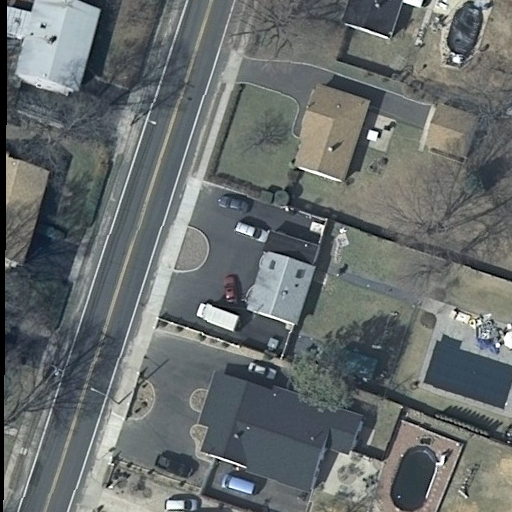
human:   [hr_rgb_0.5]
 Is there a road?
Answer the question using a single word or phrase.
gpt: yes

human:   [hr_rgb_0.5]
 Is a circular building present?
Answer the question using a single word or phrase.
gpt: no

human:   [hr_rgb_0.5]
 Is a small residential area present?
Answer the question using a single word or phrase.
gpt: no

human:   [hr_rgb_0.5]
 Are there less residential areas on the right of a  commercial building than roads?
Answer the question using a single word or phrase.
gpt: yes

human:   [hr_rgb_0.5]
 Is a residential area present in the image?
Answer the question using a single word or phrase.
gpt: yes

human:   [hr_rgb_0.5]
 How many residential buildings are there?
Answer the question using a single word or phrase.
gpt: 6

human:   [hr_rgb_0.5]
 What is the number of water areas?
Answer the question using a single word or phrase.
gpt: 0

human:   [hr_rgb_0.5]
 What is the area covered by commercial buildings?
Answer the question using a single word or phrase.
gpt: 0m2

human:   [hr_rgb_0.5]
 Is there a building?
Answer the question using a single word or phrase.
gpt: yes

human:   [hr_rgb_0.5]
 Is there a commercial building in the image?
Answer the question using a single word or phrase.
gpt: no

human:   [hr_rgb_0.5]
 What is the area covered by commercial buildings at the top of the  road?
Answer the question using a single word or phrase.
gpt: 0m2

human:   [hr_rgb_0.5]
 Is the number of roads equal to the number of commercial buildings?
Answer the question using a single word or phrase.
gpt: no

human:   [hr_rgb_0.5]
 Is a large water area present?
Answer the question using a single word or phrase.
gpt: no

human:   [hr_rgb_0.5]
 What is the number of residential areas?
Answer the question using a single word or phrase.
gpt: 1

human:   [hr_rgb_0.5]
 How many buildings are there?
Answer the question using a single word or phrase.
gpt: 9

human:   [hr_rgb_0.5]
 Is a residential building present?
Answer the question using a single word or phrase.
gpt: yes

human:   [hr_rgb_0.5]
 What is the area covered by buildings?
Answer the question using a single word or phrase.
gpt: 1551m2

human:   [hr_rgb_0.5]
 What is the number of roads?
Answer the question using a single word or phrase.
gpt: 1

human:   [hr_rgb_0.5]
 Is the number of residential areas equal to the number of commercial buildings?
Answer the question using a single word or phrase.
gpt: no

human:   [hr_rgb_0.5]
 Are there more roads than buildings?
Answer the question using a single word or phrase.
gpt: no

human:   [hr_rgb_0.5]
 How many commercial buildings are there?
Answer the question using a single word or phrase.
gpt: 0

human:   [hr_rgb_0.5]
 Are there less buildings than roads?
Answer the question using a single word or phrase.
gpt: no

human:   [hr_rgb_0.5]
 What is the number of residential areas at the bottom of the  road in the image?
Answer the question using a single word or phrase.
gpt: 0

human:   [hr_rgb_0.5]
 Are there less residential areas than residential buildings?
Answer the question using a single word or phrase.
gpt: yes

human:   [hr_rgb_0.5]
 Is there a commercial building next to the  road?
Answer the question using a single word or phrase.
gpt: no

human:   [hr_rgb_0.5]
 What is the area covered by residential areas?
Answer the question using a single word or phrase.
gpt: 10599m2

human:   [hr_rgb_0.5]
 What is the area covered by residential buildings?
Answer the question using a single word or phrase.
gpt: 1371m2

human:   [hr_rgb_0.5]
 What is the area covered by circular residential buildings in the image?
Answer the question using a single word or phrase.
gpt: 0m2

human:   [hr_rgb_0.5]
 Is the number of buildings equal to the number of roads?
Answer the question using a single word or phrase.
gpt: no

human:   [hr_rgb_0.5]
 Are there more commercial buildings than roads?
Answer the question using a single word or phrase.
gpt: no

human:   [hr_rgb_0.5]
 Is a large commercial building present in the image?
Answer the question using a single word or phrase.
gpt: no

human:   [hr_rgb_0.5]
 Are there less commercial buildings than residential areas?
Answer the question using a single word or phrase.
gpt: yes

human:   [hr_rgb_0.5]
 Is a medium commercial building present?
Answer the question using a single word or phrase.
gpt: no

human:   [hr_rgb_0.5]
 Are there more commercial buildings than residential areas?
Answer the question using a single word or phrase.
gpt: no

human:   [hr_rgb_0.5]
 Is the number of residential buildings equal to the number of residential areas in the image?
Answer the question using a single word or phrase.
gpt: no

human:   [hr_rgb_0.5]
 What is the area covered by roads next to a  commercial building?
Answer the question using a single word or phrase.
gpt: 0m2

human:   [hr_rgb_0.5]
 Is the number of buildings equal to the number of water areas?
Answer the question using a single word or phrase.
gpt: no

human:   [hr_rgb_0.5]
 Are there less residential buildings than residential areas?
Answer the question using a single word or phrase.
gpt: no

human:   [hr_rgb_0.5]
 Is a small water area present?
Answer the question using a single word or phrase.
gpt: no

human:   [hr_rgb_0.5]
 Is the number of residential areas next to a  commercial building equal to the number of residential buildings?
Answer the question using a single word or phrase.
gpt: no

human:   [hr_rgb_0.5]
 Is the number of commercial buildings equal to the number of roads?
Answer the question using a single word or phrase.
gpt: no

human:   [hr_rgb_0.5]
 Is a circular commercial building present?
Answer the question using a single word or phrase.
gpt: no

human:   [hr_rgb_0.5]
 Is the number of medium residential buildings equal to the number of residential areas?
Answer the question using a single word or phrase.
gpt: no

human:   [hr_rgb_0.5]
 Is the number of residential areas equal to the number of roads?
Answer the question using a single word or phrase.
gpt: yes

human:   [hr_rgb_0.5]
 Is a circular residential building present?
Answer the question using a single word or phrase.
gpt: no

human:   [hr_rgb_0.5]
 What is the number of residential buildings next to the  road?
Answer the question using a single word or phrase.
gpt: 6

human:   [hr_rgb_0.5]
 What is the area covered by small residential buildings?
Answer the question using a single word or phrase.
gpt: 99m2

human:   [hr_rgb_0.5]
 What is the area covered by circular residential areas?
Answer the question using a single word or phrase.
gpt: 0m2

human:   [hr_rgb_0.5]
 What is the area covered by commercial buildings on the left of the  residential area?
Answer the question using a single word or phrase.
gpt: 0m2

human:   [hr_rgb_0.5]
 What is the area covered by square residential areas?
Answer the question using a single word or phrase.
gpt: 0m2

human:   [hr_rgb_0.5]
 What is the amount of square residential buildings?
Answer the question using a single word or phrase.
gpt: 0

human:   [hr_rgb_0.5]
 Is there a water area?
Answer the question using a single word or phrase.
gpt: no

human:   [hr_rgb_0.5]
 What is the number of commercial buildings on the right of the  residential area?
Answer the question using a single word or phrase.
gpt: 0

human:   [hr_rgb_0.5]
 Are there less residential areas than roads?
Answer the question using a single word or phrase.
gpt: no

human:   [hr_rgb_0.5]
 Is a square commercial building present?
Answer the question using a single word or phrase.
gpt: no

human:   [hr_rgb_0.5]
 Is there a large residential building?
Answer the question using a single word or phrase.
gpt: yes

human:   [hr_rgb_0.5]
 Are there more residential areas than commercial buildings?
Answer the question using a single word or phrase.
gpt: yes

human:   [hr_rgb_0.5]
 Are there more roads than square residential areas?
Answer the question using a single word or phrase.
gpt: yes

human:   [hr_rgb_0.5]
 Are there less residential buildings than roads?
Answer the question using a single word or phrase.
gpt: no

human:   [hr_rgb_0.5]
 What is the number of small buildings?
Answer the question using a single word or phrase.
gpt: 3

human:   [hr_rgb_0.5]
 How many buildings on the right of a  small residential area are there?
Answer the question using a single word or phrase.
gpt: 0

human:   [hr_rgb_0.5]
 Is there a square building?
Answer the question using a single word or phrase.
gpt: no

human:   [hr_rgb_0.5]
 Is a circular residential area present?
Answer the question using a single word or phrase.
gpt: no

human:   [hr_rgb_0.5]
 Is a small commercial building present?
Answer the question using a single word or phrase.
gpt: no